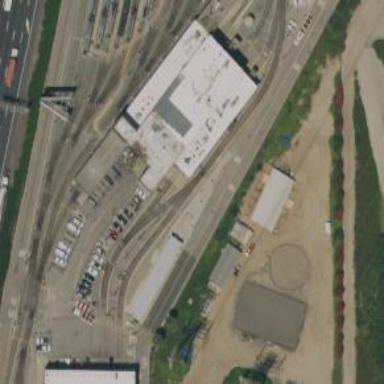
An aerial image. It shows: Light rail yard with electrified contact lines.